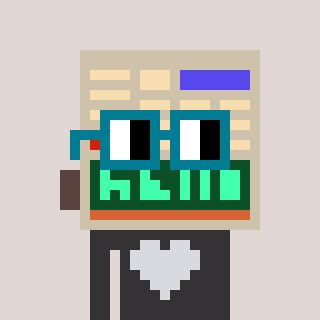
a pixel art character with square dark green glasses, a calculator-shaped head and a grayscale-colored body on a warm background